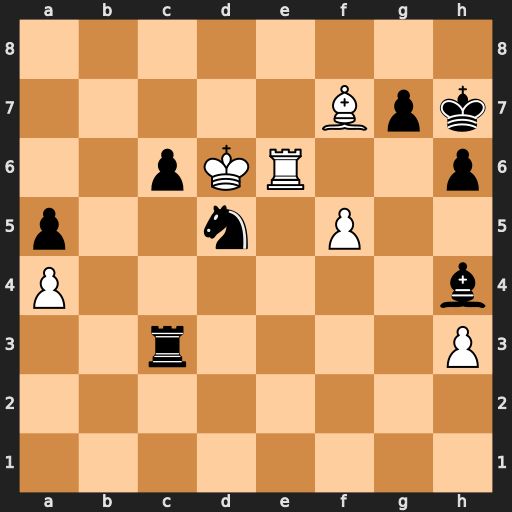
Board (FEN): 8/5Bpk/2pKR2p/p2n1P2/P6b/2r4P/8/8
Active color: w
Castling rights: -
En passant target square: -
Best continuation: Bg6+ Kh8 Re8#